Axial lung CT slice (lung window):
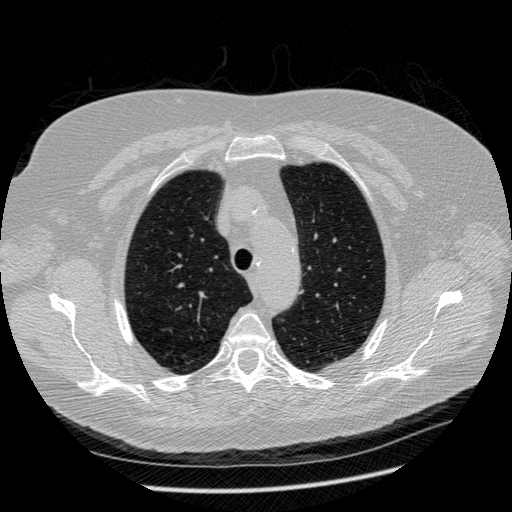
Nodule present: no